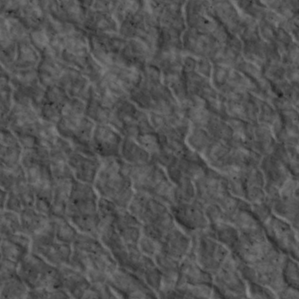
Label: non_frost